Milling tool wear sample.
Tool blade image: 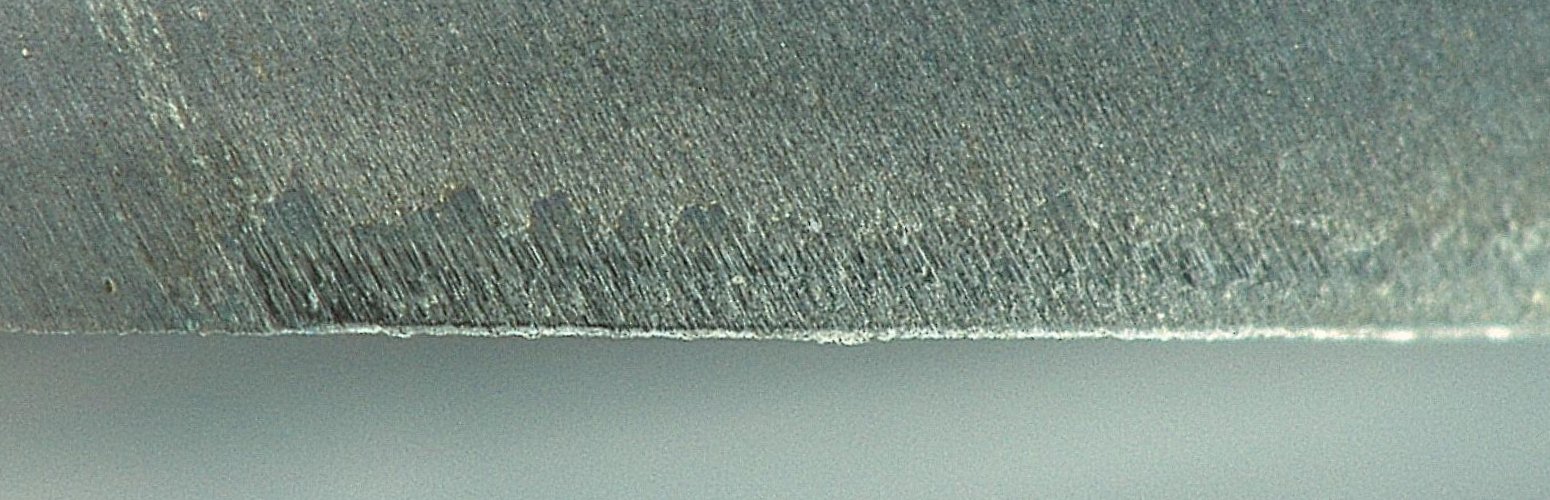
Chip image: 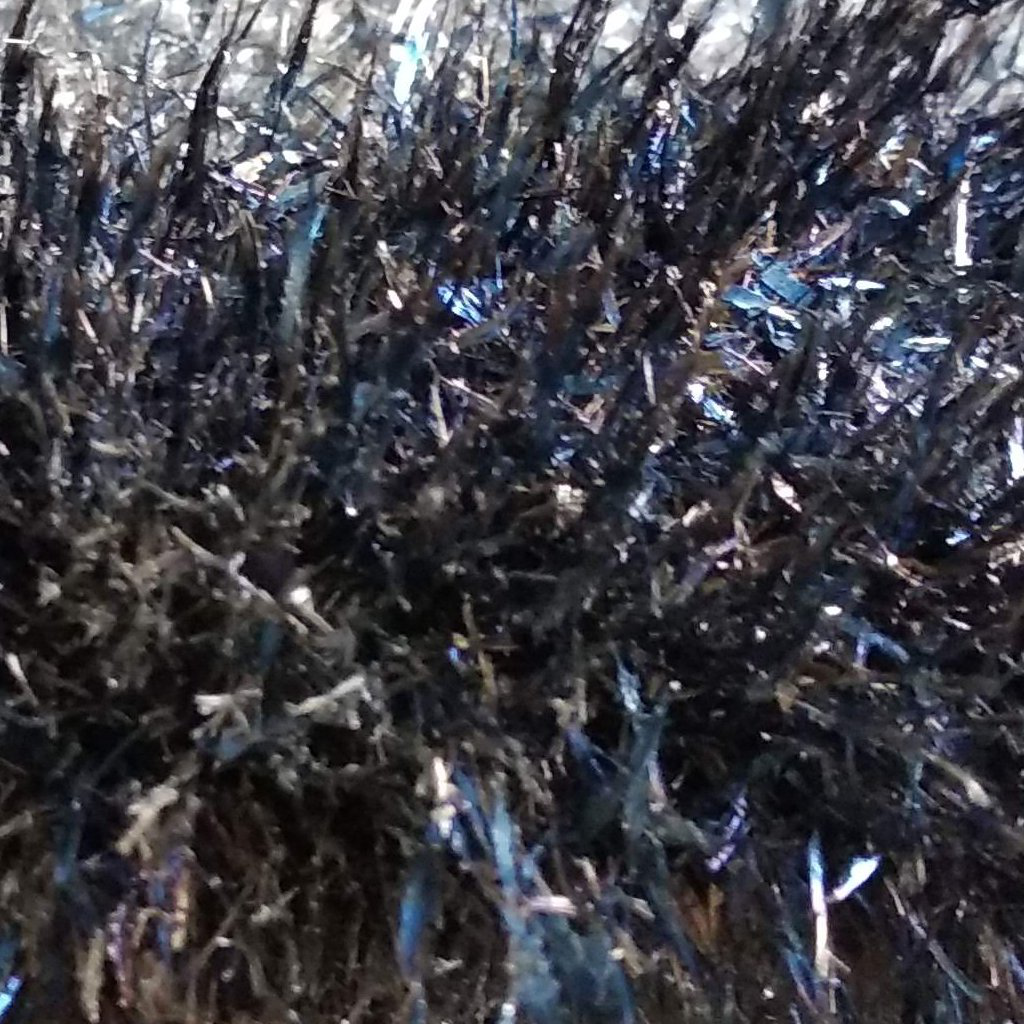
Workpiece image: 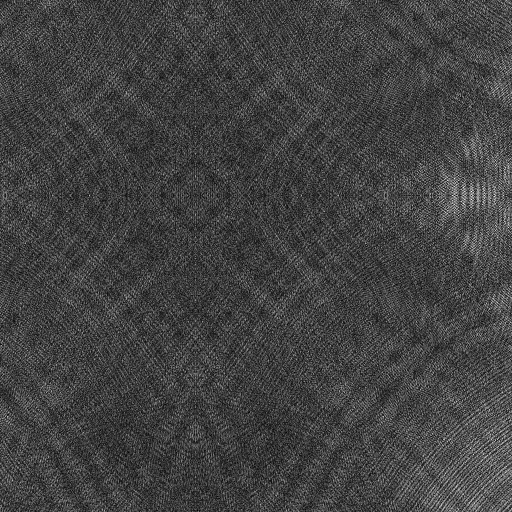
Tool wear state: sharp
Gaps: 0
Flank wear: 29.99
Overhang: 17.93
Force-signal Mel-spectrograms (X, Y, Z axes): 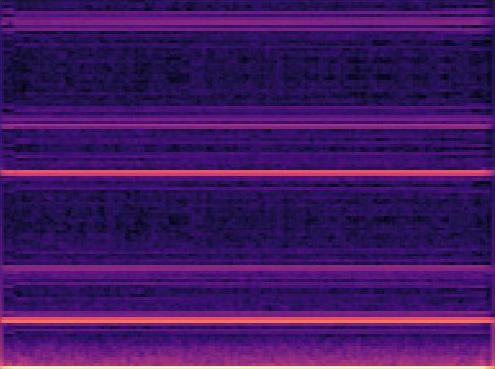 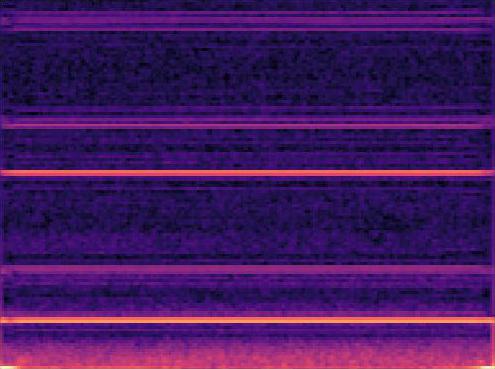 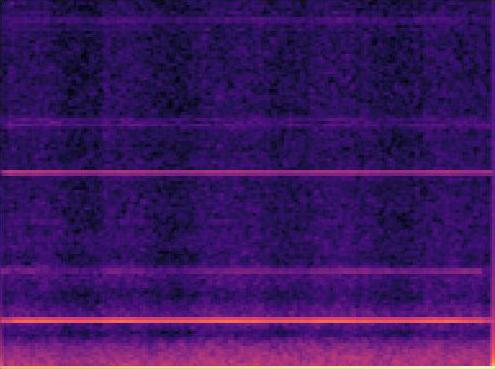
Force-signal scalograms (X, Y, Z axes): 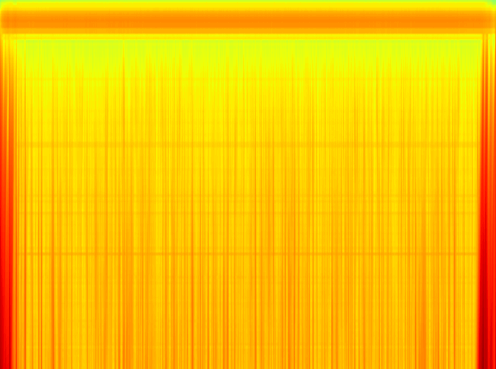 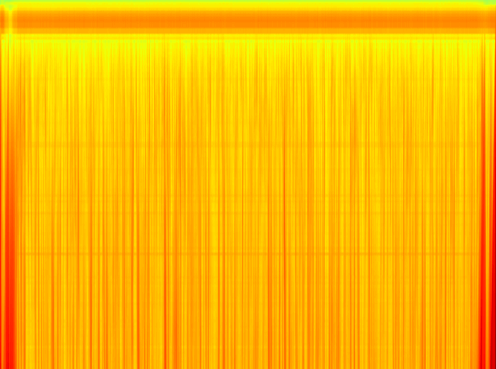 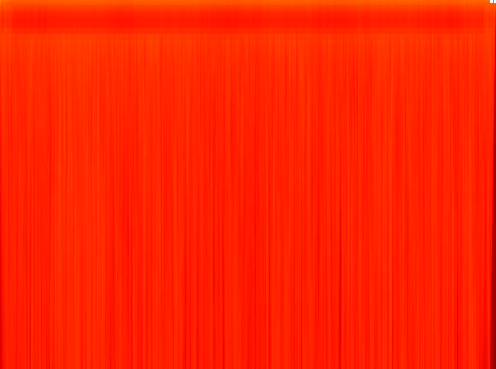
Force phase: initial_break_in_wear